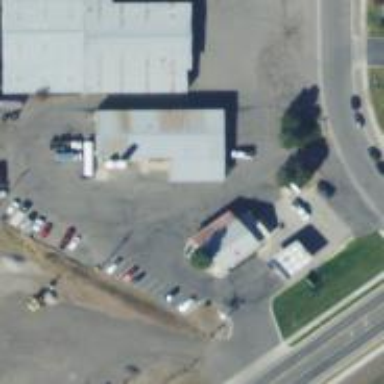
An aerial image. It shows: Convenience shop.